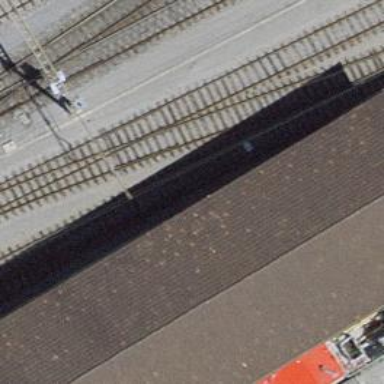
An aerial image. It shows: Rail yard with electrified rails and single track.